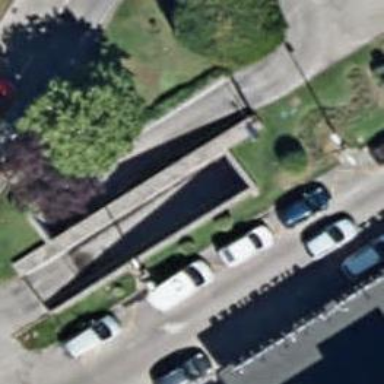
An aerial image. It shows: Parking entrance.